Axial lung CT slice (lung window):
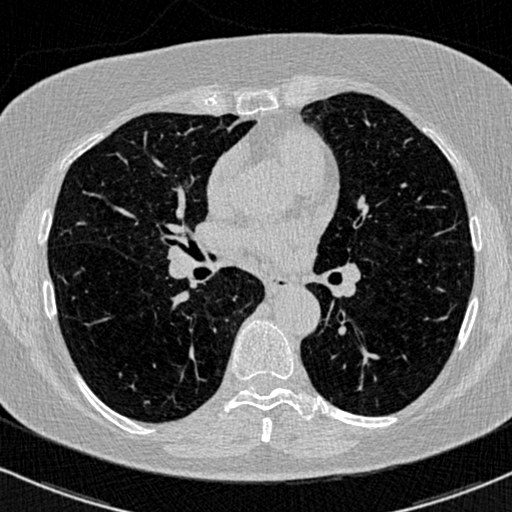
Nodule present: no